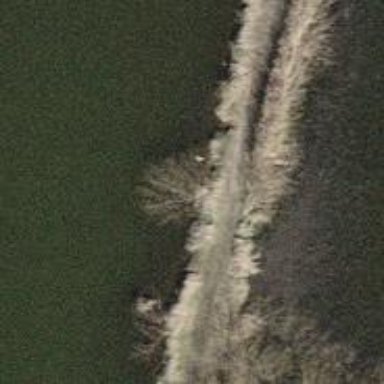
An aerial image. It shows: Ground path.